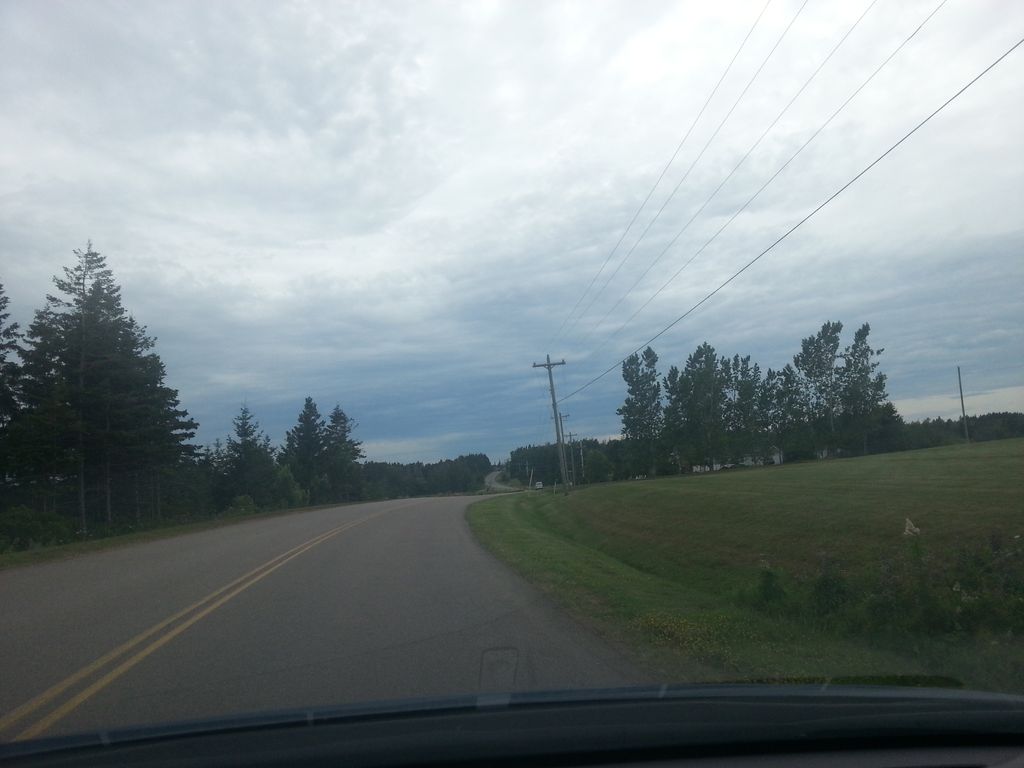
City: charlottetown